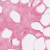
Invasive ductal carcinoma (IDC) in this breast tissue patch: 0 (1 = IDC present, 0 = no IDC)